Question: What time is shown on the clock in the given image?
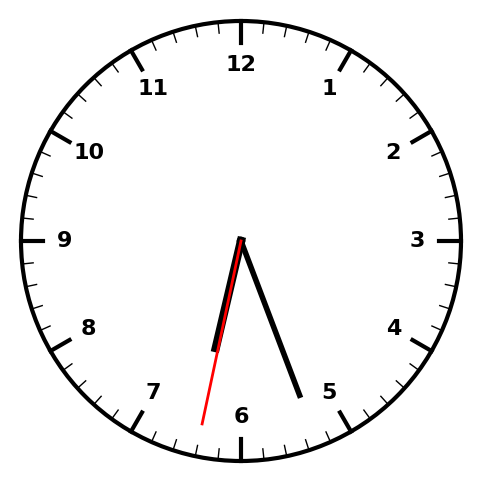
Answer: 06:26:32